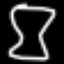
Label: hourglass